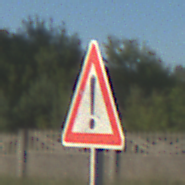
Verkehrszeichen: Gefahrenstelle
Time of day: MorningAfternoon
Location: Outdoor (Nature)
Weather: Clear
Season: NotSpecified
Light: Natural